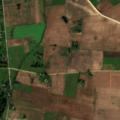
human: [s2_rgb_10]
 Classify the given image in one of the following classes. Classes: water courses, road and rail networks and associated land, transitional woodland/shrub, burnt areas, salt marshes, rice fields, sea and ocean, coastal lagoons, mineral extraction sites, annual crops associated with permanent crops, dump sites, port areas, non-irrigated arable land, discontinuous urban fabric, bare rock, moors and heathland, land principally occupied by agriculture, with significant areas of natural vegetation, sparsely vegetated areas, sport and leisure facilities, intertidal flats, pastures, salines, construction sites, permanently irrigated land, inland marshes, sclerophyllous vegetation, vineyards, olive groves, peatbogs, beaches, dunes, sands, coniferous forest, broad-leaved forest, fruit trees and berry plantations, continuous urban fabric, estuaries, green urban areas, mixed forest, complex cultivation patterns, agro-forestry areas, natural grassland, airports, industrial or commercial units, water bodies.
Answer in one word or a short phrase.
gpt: non-irrigated arable land, complex cultivation patterns